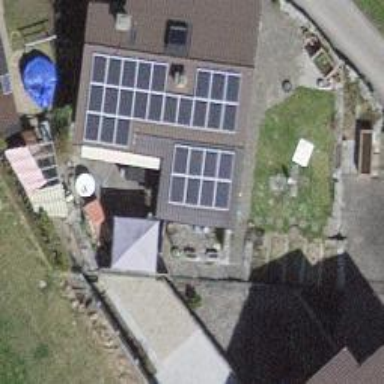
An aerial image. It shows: Solar power generator.